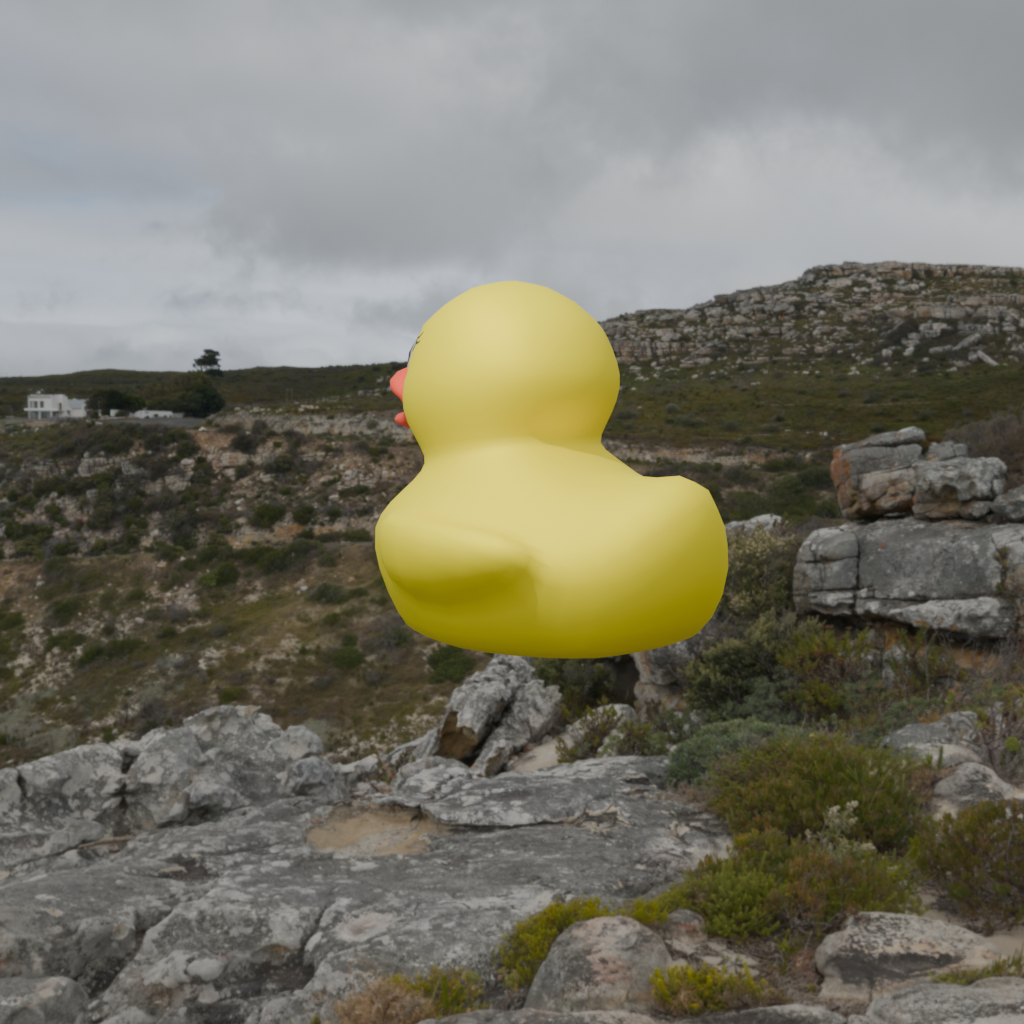
an image of a yellow rubber duck seen from <back_left> rocky landscape with a cloudy view of the sea.